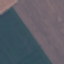
Land use / land cover class: AnnualCrop